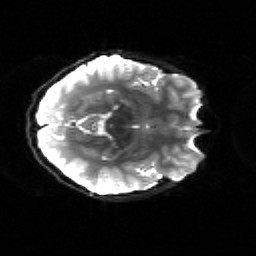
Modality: sbref
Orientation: axial
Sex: female
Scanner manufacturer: siemens
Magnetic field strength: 3 T
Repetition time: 5 s
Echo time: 0.071 s